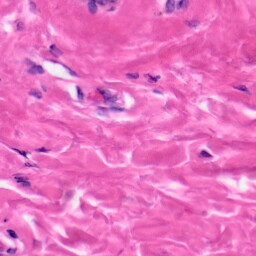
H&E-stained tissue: Skin